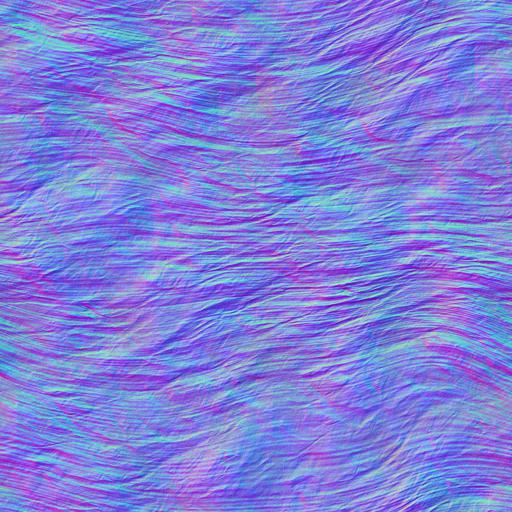
fire lava magma vulcan